Question: I tried many times to draw a relative layout like shown in the image below. But not succeed.

I design the image with paint to explain a bit better what i mean.
Any suggestions?
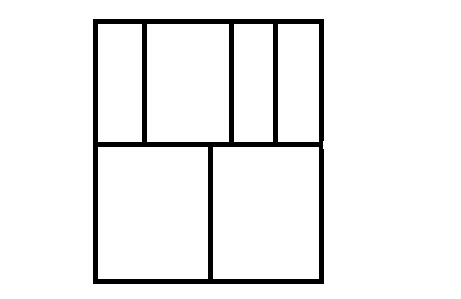
Answer: Try this (it's the layout I proposed first in my comment):
'''
<LinearLayout
xmlns
android:layout_width="match_parent"
android:layout_height="match_parent"
android:orientation="vertical"
>
<LinearLayout
android:layout_width="match_parent"
android:layout_height="0dp"
android:layout_weight="1"
android:orientation="horizontal"
>
<TextView
android:layout_width="0dp"
android:layout_height="match_parent"
android:layout_weight="20"
/>
<TextView
android:layout_width="0dp"
android:layout_height="match_parent"
android:layout_weight="40"
/>
<TextView
android:layout_width="0dp"
android:layout_height="match_parent"
android:layout_weight="20"
/>
<TextView
android:layout_width="0dp"
android:layout_height="match_parent"
android:layout_weight="20"
/>
</LinearLayout>
<LinearLayout
android:layout_width="match_parent"
android:layout_height="0dp"
android:layout_weight="1"
android:orientation="horizontal"
>
<TextView
android:layout_width="0dp"
android:layout_height="match_parent"
android:layout_weight="1"
/>
<TextView
android:layout_width="0dp"
android:layout_height="match_parent"
android:layout_weight="1"
/>
</LinearLayout>
</LinearLayout>
'''
To make it more usable (i.e.: to assign contents dynamically), give these TextViews some ids ().
Obvoiusly, you can use any other control instead of TextViews: Buttons, ImageViews, in any combination.